Interaction volume radius: 5 \u00c5
Interaction volume height: 15 \u00c5
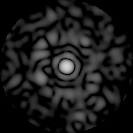
Disorder parameter: 0.8647